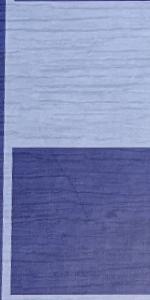
Label: Empty